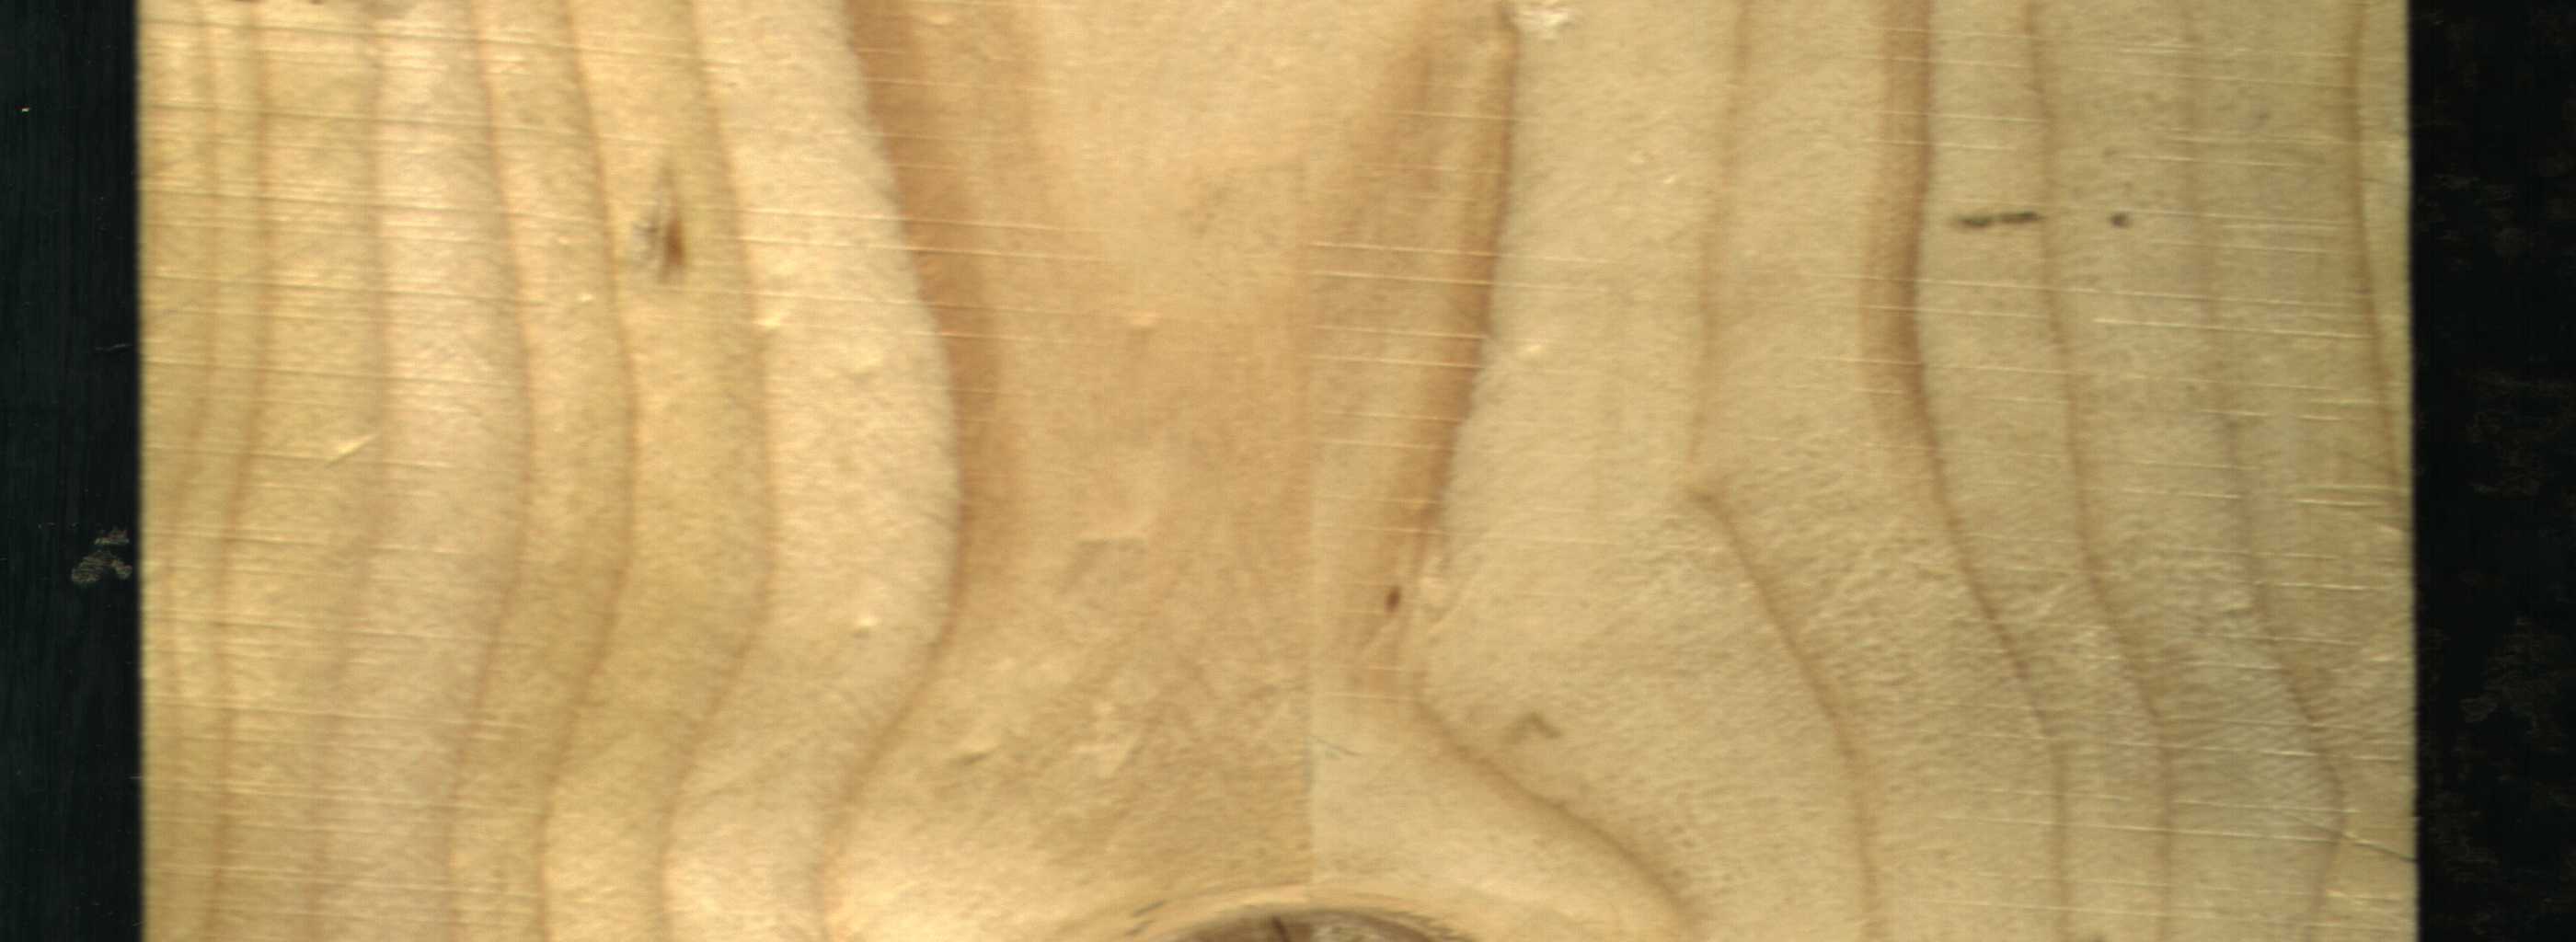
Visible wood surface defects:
resin
Live_Knot